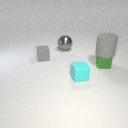
small gray rubber cube to the left of small green metal cube